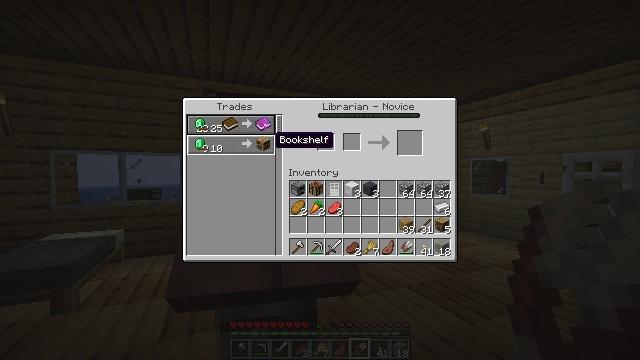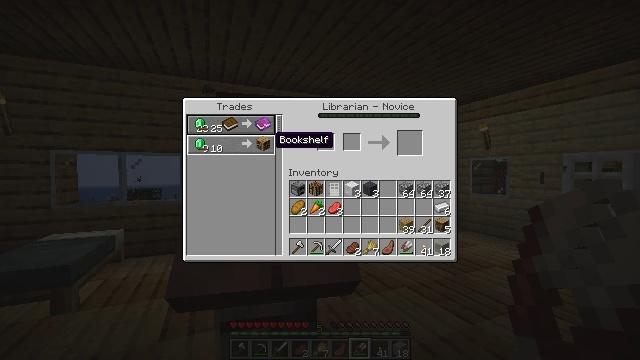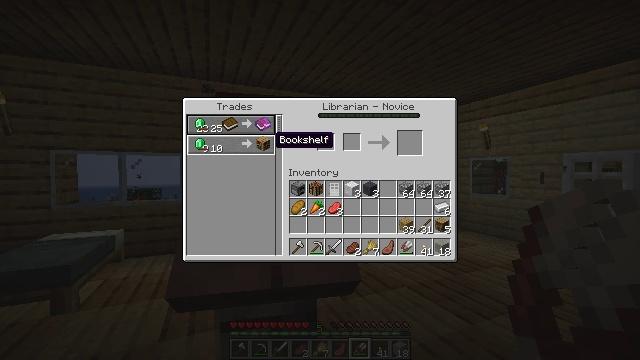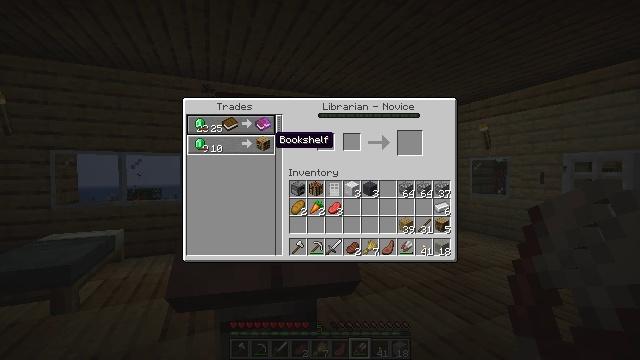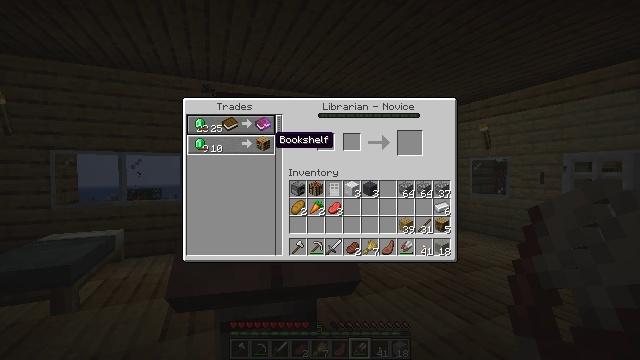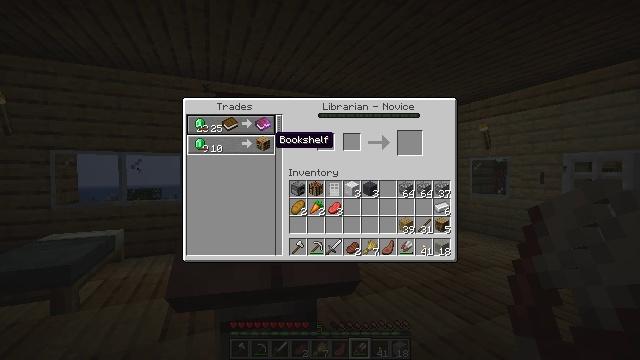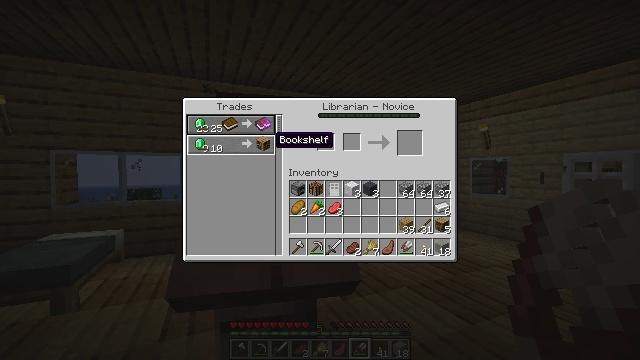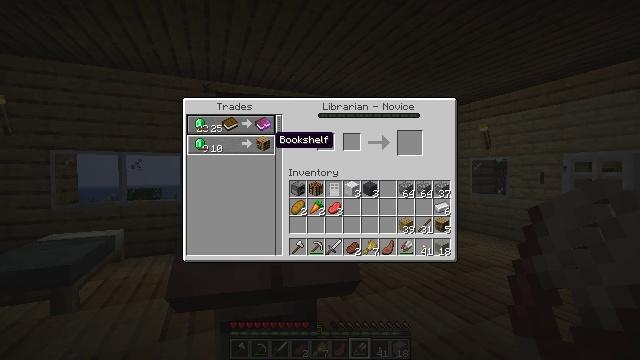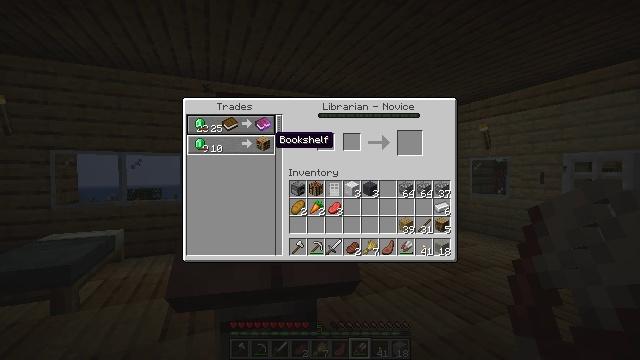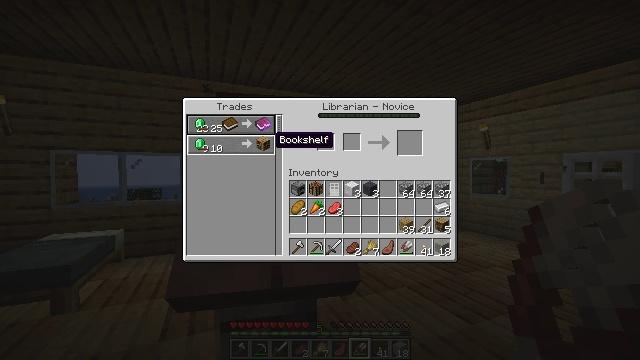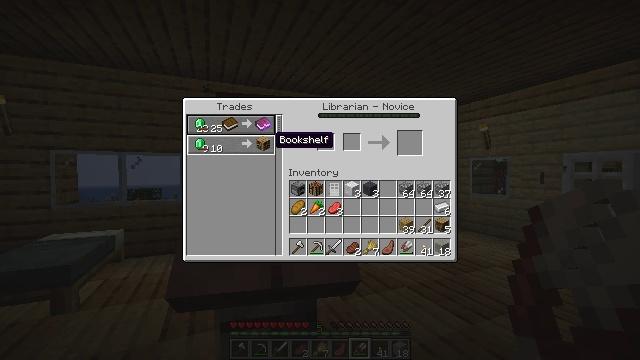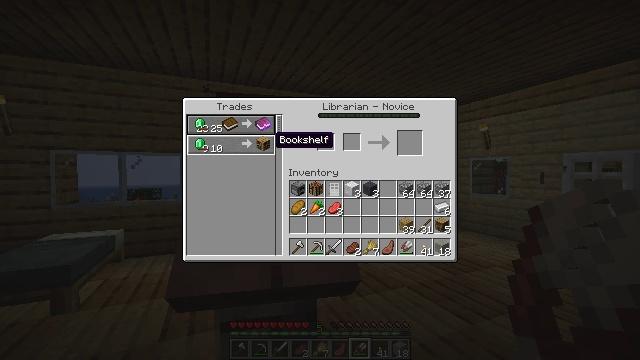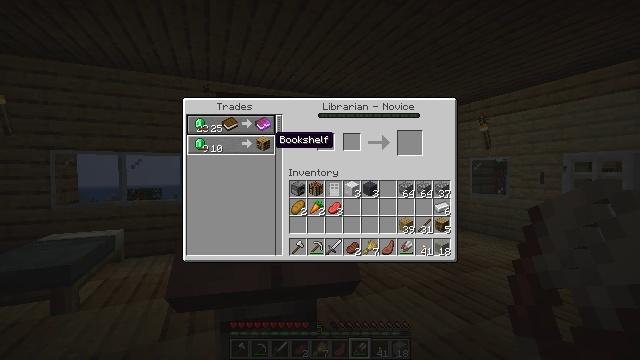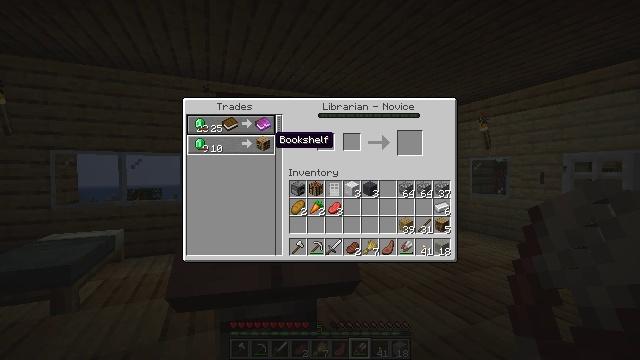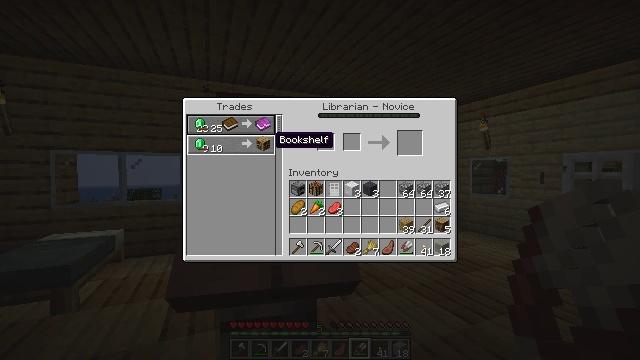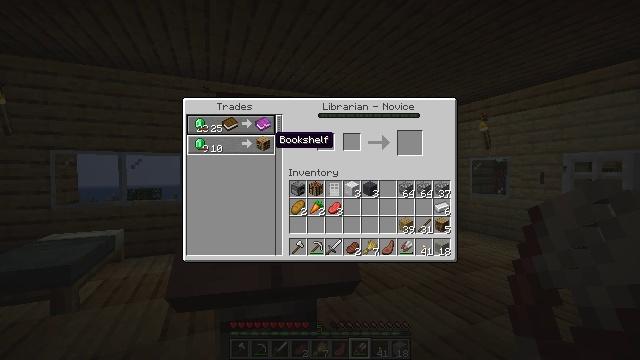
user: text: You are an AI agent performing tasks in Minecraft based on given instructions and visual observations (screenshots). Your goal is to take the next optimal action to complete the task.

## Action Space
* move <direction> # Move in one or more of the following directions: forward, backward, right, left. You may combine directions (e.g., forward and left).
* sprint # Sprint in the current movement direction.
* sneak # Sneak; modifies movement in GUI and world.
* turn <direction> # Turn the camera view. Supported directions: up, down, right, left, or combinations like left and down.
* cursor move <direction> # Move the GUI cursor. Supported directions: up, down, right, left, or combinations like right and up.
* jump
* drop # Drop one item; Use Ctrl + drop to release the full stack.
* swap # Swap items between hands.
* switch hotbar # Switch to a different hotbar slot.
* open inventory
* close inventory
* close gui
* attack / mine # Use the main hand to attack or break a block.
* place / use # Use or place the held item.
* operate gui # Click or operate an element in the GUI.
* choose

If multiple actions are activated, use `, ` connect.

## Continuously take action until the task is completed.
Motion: motion action
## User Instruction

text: In the crafting table, craft a gray bed.
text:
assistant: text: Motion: no_op
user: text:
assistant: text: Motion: no_op
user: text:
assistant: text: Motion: no_op
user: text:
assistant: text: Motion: no_op
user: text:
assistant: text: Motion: no_op
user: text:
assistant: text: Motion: no_op
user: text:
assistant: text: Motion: no_op
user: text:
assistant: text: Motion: no_op
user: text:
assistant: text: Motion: no_op
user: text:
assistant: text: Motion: no_op
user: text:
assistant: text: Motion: no_op
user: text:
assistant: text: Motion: no_op
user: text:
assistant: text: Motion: no_op
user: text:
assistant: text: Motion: no_op
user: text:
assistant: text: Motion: no_op
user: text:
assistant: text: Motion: no_op
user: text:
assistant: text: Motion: no_op
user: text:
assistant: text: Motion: no_op
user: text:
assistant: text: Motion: no_op
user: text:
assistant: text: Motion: no_op
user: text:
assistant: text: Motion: move forward
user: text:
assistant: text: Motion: move forward
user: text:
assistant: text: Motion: move forward
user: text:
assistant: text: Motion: move forward
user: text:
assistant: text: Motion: move forward
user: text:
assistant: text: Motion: no_op
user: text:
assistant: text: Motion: no_op
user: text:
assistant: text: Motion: no_op
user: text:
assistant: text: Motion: no_op
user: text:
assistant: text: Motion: no_op